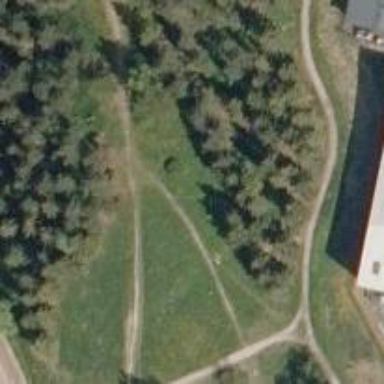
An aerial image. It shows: Path.